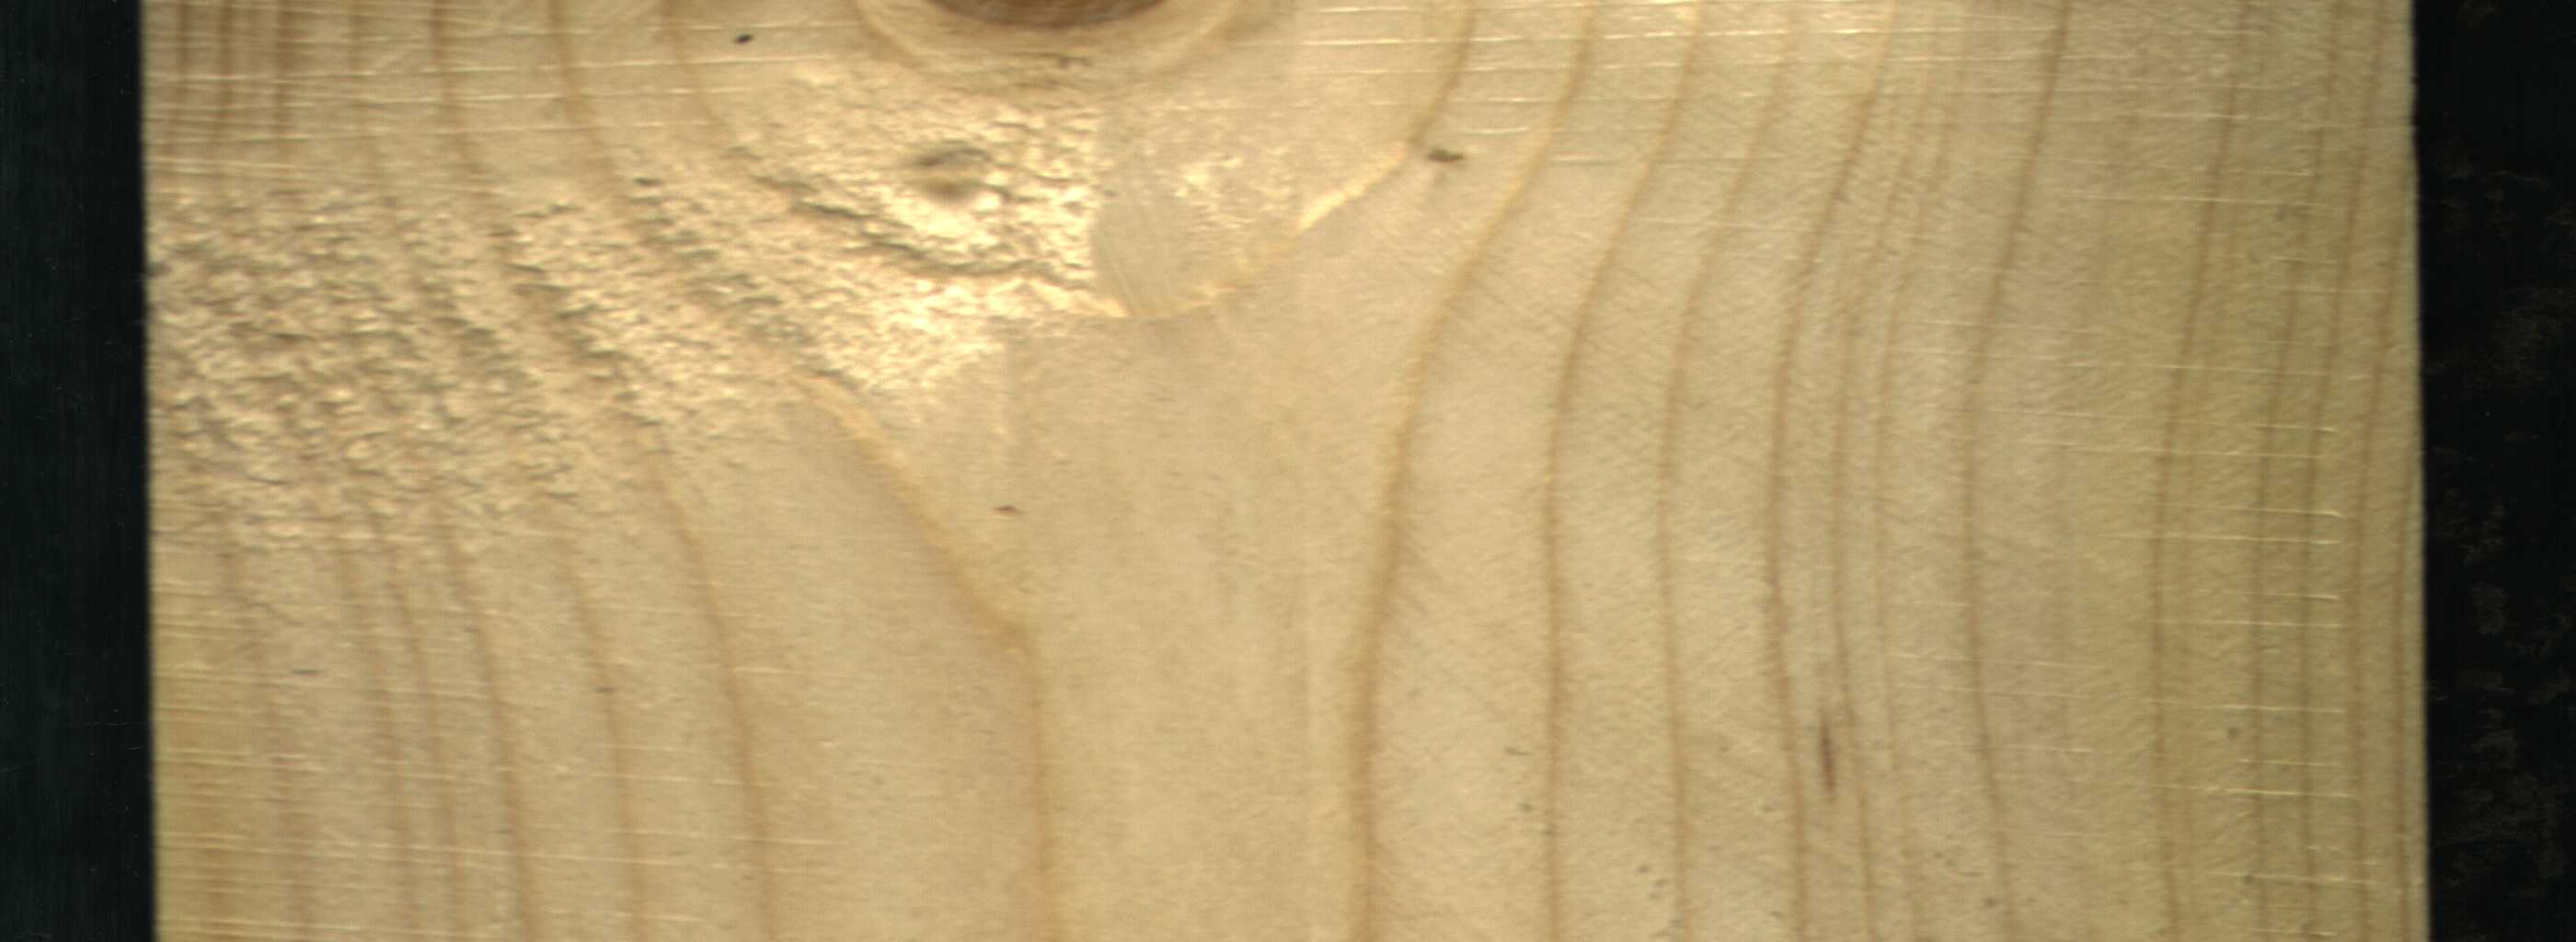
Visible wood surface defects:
Live_Knot